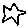
Label: star